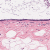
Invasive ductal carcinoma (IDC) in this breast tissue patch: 0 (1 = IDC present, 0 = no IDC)